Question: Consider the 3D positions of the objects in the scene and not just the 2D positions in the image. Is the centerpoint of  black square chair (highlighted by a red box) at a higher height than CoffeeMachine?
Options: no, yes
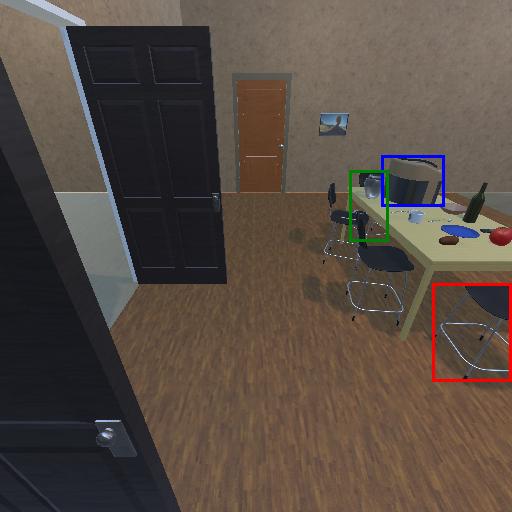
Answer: no